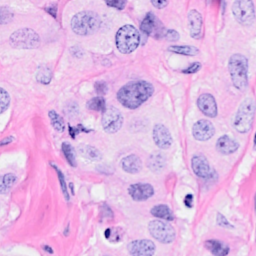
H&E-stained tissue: Breast